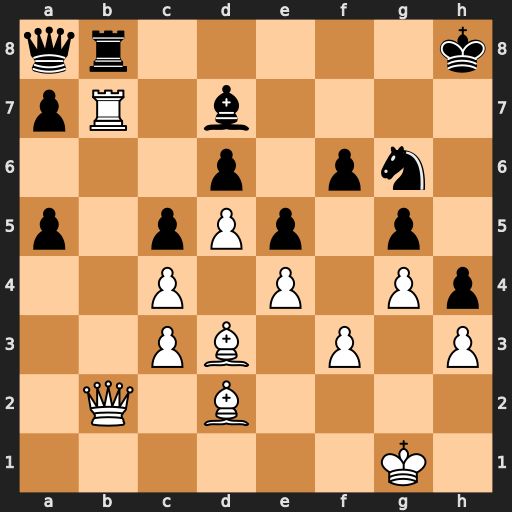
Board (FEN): qr5k/pR1b4/3p1pn1/p1pPp1p1/2P1P1Pp/2PB1P1P/1Q1B4/6K1
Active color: w
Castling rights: -
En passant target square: -
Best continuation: Rxb8+ Qxb8 Qxb8+